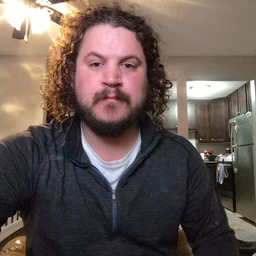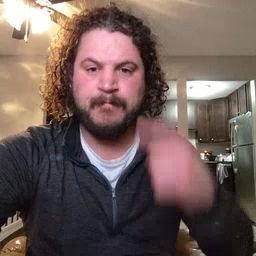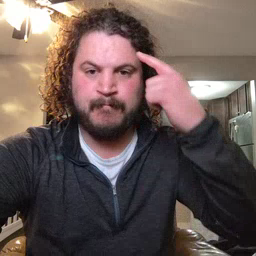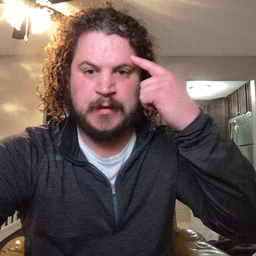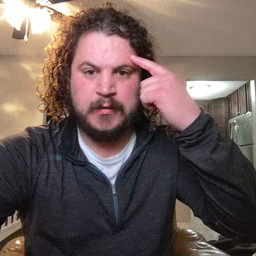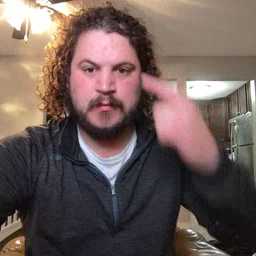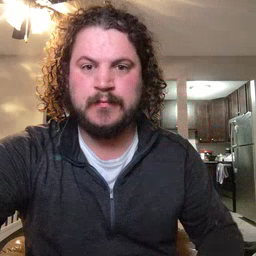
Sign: penny